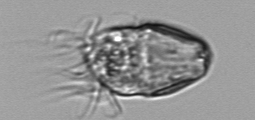
Label: Strombidium_morphotype1